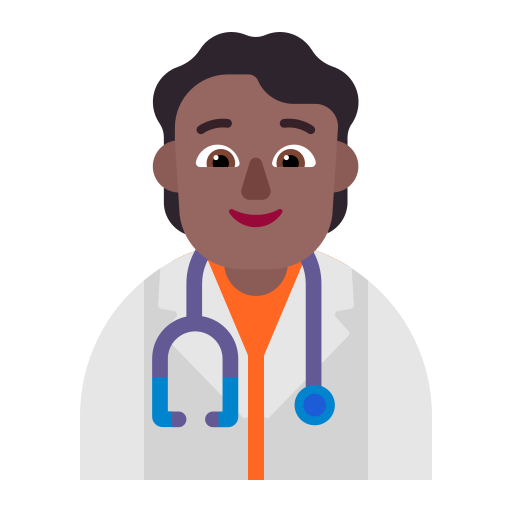
health worker flat  dark